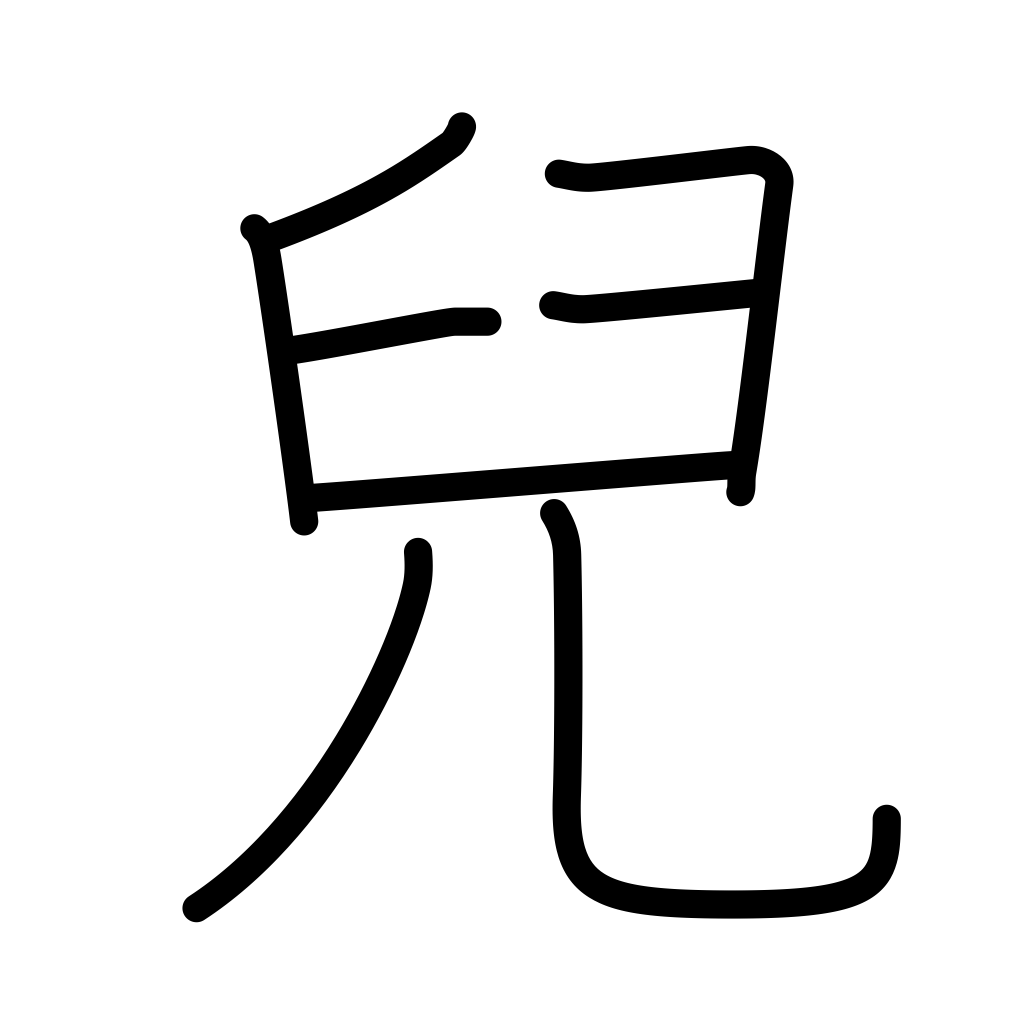
Meaning: child, young of animals